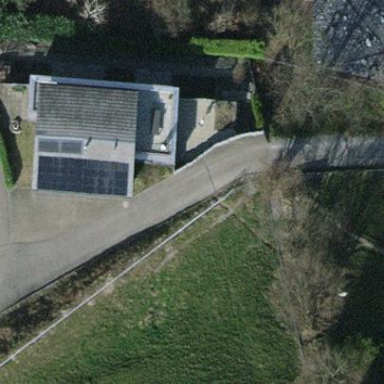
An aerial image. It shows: Detached building.